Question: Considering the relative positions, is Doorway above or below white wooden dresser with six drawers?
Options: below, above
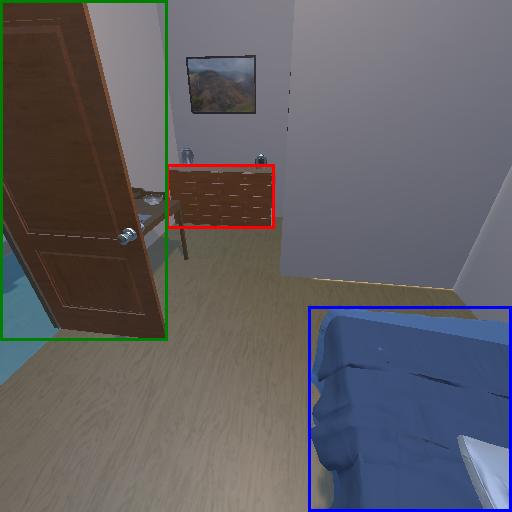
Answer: below